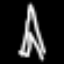
Label: The Eiffel Tower